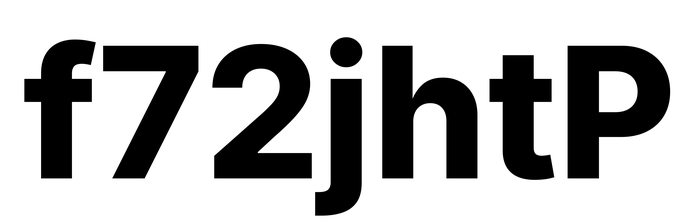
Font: Inter_ExtraBold